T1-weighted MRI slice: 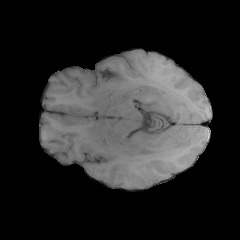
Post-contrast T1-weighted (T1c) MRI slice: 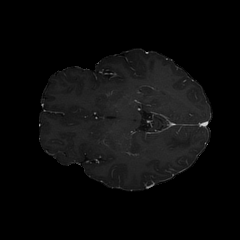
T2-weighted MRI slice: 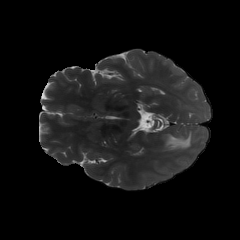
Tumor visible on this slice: yes